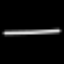
Label: line